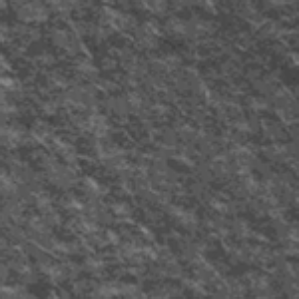
Label: frost